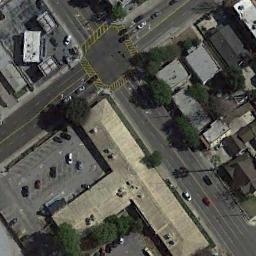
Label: intersection